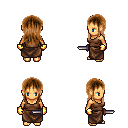
a pixel art fantasy rpg character, female body template, human, tanned skin, brown pirate shirt, robe skirt, brown unkempt hairstyle, gold gloves, dagger, four views (front, back, left, right), 2x2 character sprite sheet, small pixel art, hard edges, no anti-aliasing